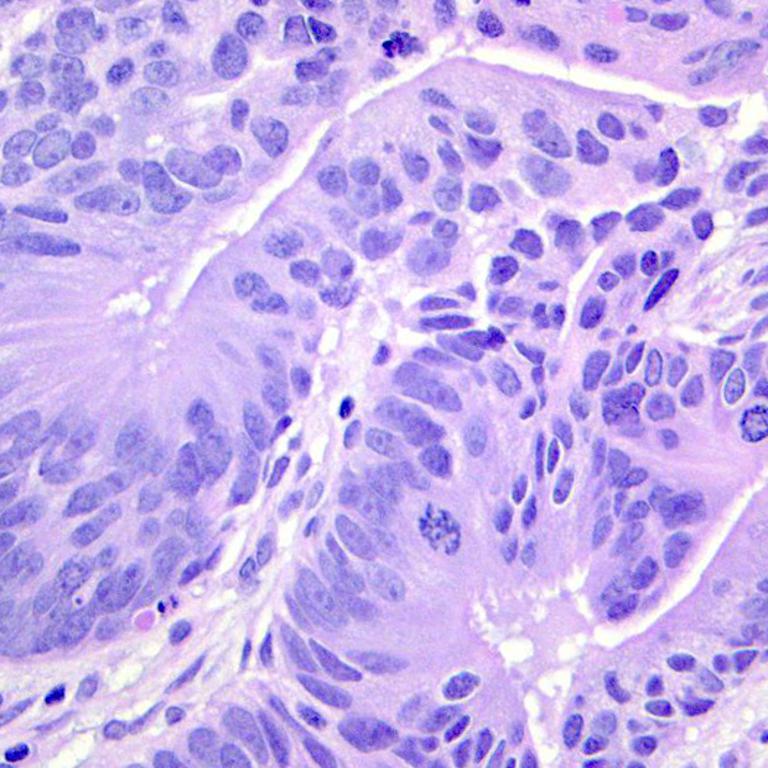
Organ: colon
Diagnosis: adenocarcinomas